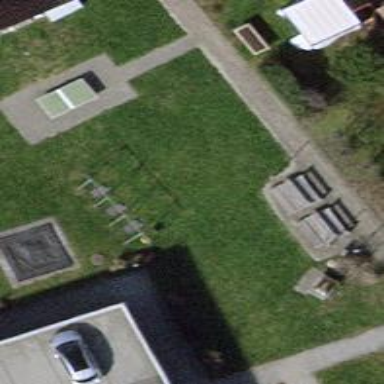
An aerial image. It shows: Playground featuring swings.